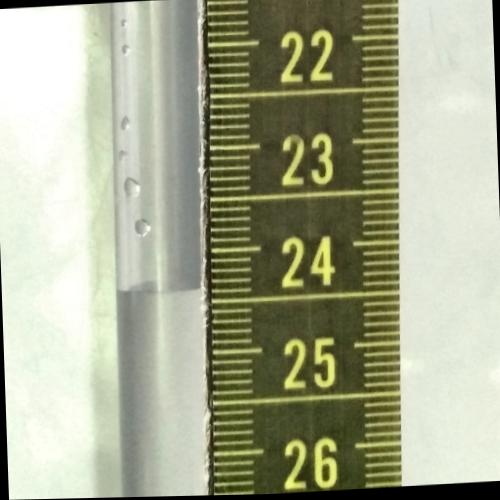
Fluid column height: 24.4 cm